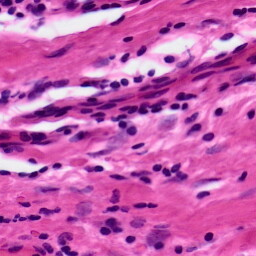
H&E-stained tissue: Ovarian